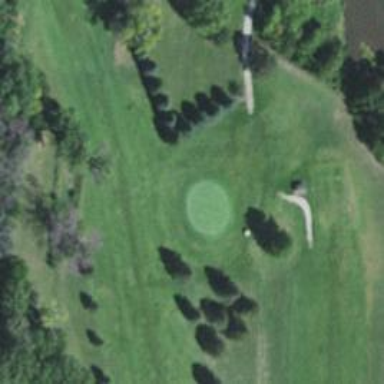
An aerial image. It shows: View of golf hole.